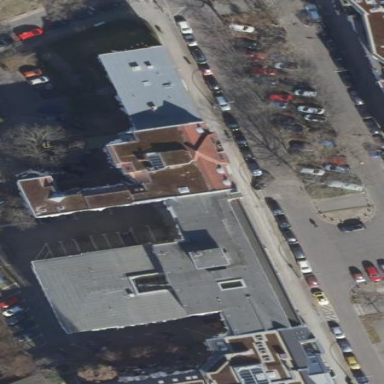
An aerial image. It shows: Commercial building.